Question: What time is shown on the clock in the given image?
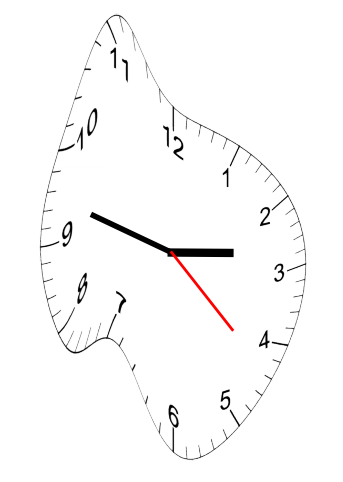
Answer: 02:47:22